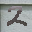
Label: 2